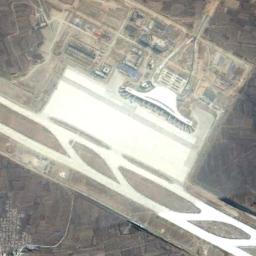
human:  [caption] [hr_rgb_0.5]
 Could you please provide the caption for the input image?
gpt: The airport was built in the middle of lush vegetation .

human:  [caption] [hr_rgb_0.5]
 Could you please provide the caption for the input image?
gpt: An airport with two parallel runways, A white terminal and an open area in the vacant lot and some buildings beside .

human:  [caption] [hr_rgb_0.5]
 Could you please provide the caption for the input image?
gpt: There is an airport built in bare land next to some buildings .

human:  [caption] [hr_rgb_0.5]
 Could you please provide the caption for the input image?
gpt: There are many buildings along the runway and apron of the airport and many aircraft are parked .

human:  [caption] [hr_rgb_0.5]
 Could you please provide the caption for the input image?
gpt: The airfield has a large space .